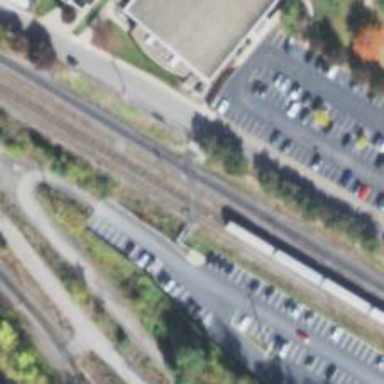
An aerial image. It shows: Railway crossing.